Question: The project will be built in MVC4 using Entity Framework.
First of all, The targeted grid should be looking like this(It's just a sketch I've made graphically, But it should like this in the end):

What will it contain, what I am questioning and what I have done so far:
*These are all the steps i've done until now created without any grid/ 3rd party grid/ helpers to avoid restrictions when receiving the project's actual HTML.
1. Data retrieved by dynamic grouping - (Done)
2. The data is sortable(ViewBag sorting) and have paging(IPagedList) (Done)
3. Filtering each row with distinct value like in the picture example, Running ranges/searches within - Not sure how to implant it without using UI grid - Not done yet.
4. Exporting grid , Adding rows dynamically from within the grid in a list and updating it on demand - Also something that a UI grid could suggest in much easier manner , Not done yet.
So from what you've understood so far, Should I work and could I work with a 3rd party grid that could handle all those options without restriction or should I build all those options manually like i've build the sorting/paging so far?
Many thanks in advance.
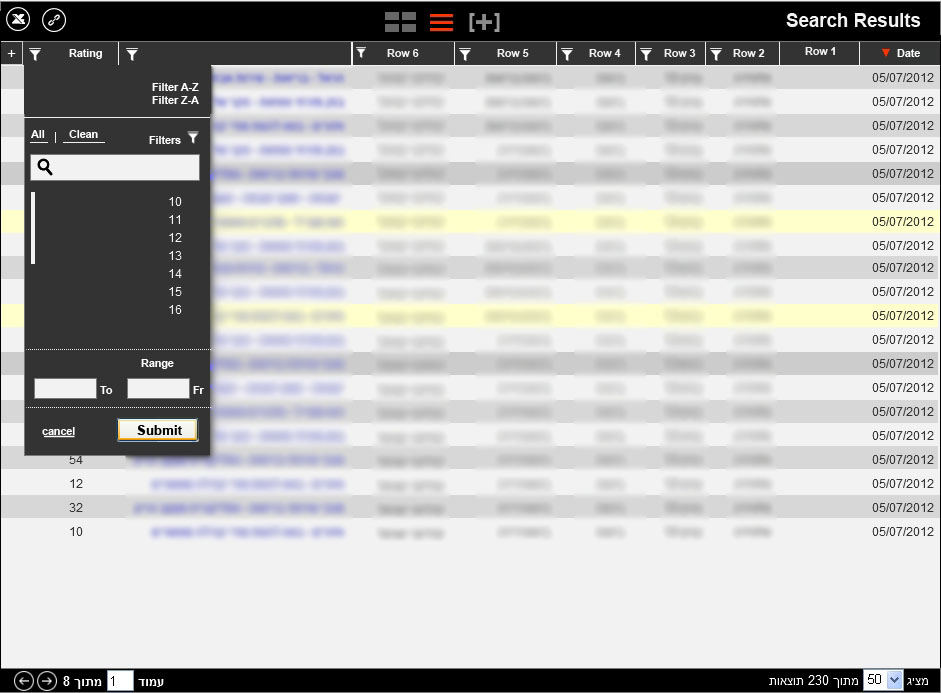
Answer: First you need to note down your requirements and if you cant achieve it the crucial part in Grid, then going for the 3rd party controls would be better choice.
For MVC Grid, please check the demo links of leading products such as Telerik, Syncfusion.
<URL>
<URL>
You can evaluate these controls for some period and if it satisfies your needs, you can go ahead with one product.
Mostly all product vendors would give an Export option for Grid to PDF/Excel/Word.
I guess Syncfusion MVC Grid will satisfy your requirement. They have filtering with essential features.
- It will load distinct values in the filter choice list. - You can filter string values with casesensitive and vice versa. - Can be able to filter values according to its datatype. - Can be able to filter values using customer filter. - Can be able to filter using filter tokens.
Better check the below links.
<URL>
<URL>